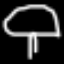
Label: mushroom